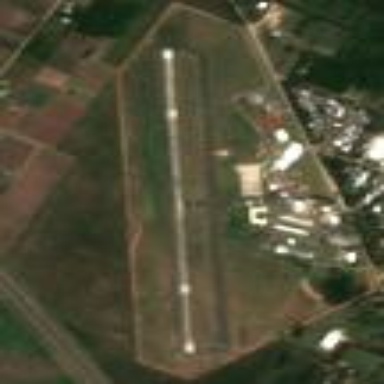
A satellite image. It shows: International aerodrome airport.